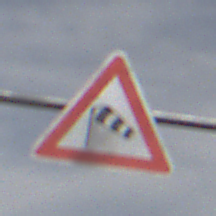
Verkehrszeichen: SeitenwindVonLinks
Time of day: Midday
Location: Outdoor (Nature)
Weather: PartlyCloudy
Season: NotSpecified
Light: Natural